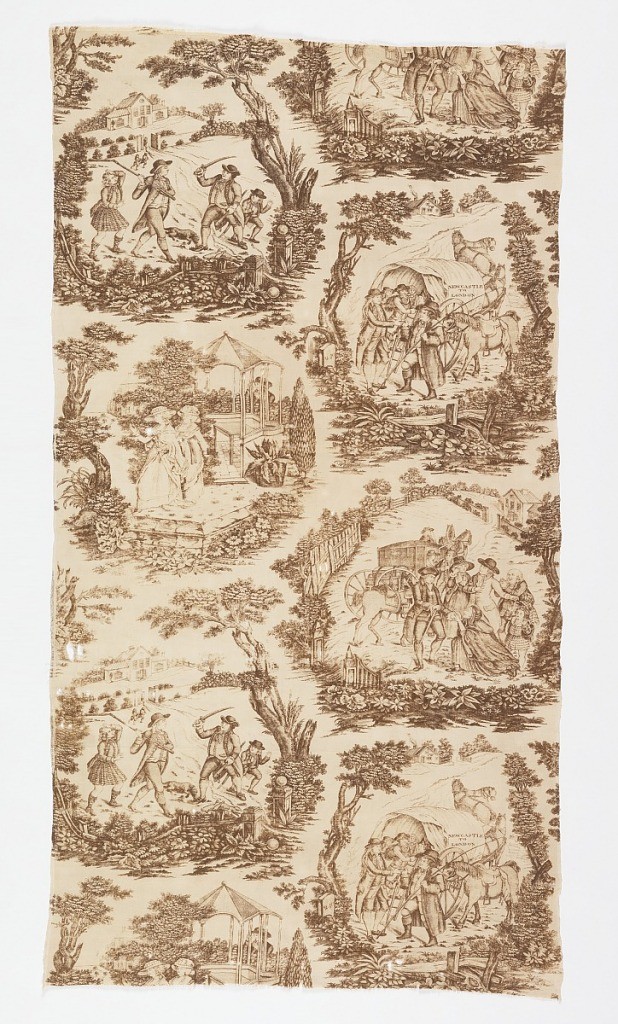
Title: Textile
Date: ca. 1775–85
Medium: linen warp, cotton weft Technique: printed by engraved copper plate on plain weave; mordant for brown
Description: Repeat of four oval-shaped outdoor scenes which fill the full width of the fabric. Scenes include: a covered wagon "Newcastle to London" and passengers; carriage with travelers hearing their fortune; two men fighting over two dead animals; and two women in a garden with gazebo, spied upon by a man behind a hedge. Pattern printed over both edges.